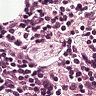
Metastatic tissue present: no